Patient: sex M, age 45
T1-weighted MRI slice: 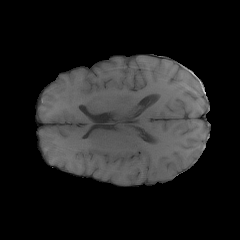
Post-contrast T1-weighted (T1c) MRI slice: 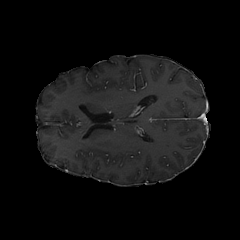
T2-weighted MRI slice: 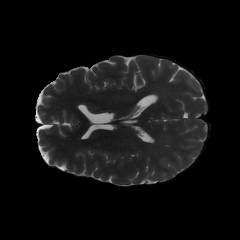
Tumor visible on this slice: no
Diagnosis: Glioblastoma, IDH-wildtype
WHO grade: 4